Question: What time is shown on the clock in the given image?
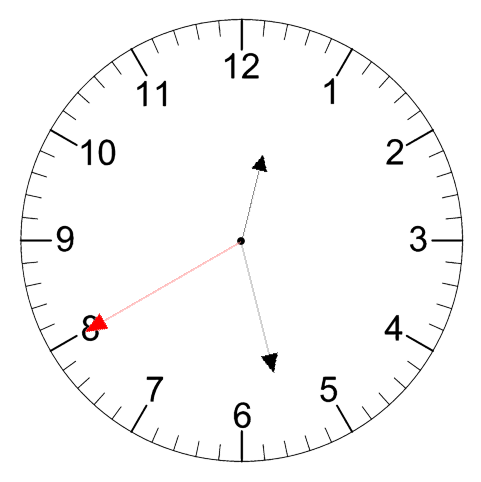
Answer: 12:27:40